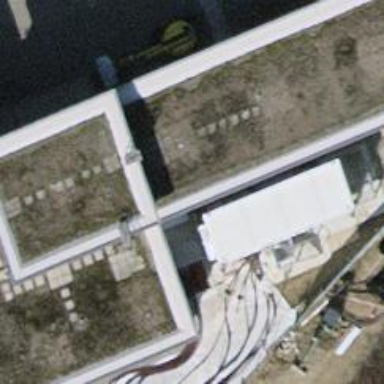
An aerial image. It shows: Distribution-level power substation housed in service building with flat roof.